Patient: sex M, age 69
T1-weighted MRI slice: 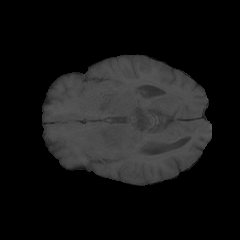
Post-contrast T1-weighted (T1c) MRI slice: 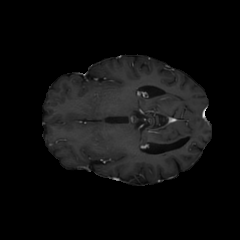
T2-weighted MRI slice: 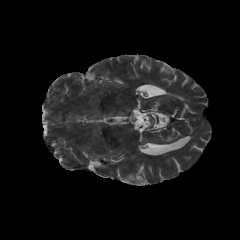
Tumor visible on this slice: no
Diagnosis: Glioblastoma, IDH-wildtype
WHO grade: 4